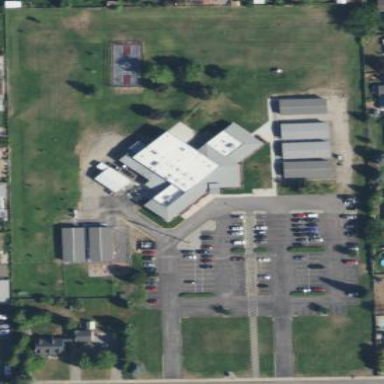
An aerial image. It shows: School.